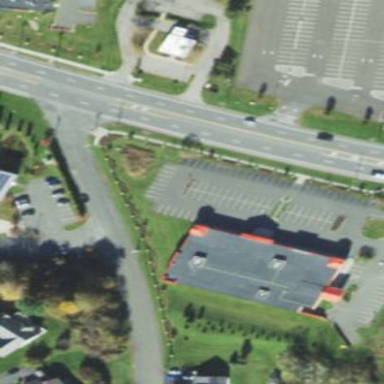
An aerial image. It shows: Paved parking area.